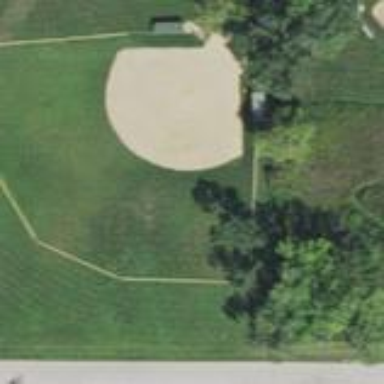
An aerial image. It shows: Baseball pitch for leisure land.